Question: I have a drop down menu that cuts of whenever it is selected like the image shown below:

There should be a longer list than just 'watch in flash' but it seems to cut off, why is this?
HTML:
'''
<div id="top_bar">
<div id="top_inner">
<div id="logo"> <a href="http://www.edosbornephotography.com"><img src="images/logo.gif" alt="Ed Osborne" width="225" height="115" class="logo"></a></div>
<div class="nav">
<ul class = "menu" >
<li> <a href = "#" > Home </a> </li>
<li><a href = "#" > Tutorials </a>
<ul class = "submenu" >
<li> <a href = "#" > CSS </a> </li>
<li> <a href = "#"> Javascript </a> </li>
<li> <a href = "#" > jQuery </a> </li>
<li> <a href = "#"> HTML </a> </li>
<li> <a href = "#" > PHP </a> </li>
</ul>
</li>
<li><a href = "#" > Code </a>
<ul class = "submenu" >
<li> <a href = "#" > Watch in Flash </a> </li>
<li> <a href = "#" > Date with JS </a> </li>
<li> <a href = "#" > XML AS </a> </li>
<li> <a href = "#" > RSS and PHP </a> </li>
<li> <a href = "#" > ASP to Excel </a> </li>
<li> <a href = "#" > PHP to Excel </a > </li>
</ul>
</li>
<li> <a href = "#" > About Us </a> </li>
<li> <a href = "#" > Privacy </a> </li>
<li> <a href = "#" > RSS </a> </li>
<li> <a href = "#" > Contact </a> </li>
</ul>
</div>
</div>
<div></div>
</body>
</html>
'''
CSS:
'''
#top_bar {
width: 100%;
height: 145px;
background: #000000;
overflow: hidden;
}
#top_inner {
text-align: center;
margin: 0 auto;
width: 1000px;
height: 144px;
}
#logo {
float: left;
padding-top: 20px;
padding-right: 82px;
}
body {
margin: 0; padding: 0;
font: 12px normal Arial, Helvetica, sans-serif;
background: #FFF url(../images/body_bg.gif) repeat-x;
}
.nav {
margin: 0 auto;
position: relative;
padding-top: 85px;
}
ul.menu {
list-style: none;
padding: 0 15px;
margin: 0;
float: left;
background: #222;
font-size: 1.2em;
background: url(../images/topnav_bg.gif) repeat-x;
}
ul.menu li {
float: left;
margin: 0;
padding: 0 15px 0 0;
position: relative;
}
ul.menu li a{
padding: 10px 15px;
color: #fff;
display: block;
text-decoration: none;
float: left;
}
ul.menu li a:hover{
background: url(../images/topnav_hover.gif) no-repeat center top;
}
ul.menu li span {
width: 17px;
height: 35px;
float: left;
background: url(../images/subnav_btn.gif) no-repeat center top;
}
ul.menu li span.subhover {background-position: center bottom; cursor: pointer;}
ul.menu li ul.submenu {
list-style: none;
position: absolute;
left: 0; top: 35px;
background: #333;
margin: 0; padding: 0;
display: none;
float: left;
width: 170px;
-moz-border-radius-bottomleft: 5px;
-moz-border-radius-bottomright: 5px;
-webkit-border-bottom-left-radius: 5px;
-webkit-border-bottom-right-radius: 5px;
border: 1px solid #111;
}
ul.menu li ul.submenu li{
margin: 0; padding: 0;
border-top: 1px solid #252525;
border-bottom: 1px solid #444;
clear: both;
width: 170px;
}
ul.menu li ul.submenu li a {
float: left;
width: 145px;
background: #333 url(../images/dropdown_linkbg.gif) no-repeat 10px center;
padding-left: 20px;
}
ul.menu li ul.submenu li a:hover {
background: #222 url(../images/dropdown_linkbg.gif) no-repeat 10px center;
}
'''
Can anybody work out this problem?
Thanks
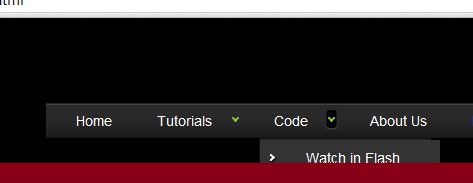
Answer: Add
'''
ul.menu li:hover ul { display:block; }
'''
and remove from
'''
#top_bar { overflow: hidden; }
'''
<URL>